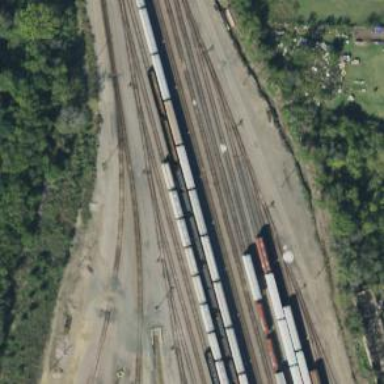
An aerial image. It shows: Railway yard in service.